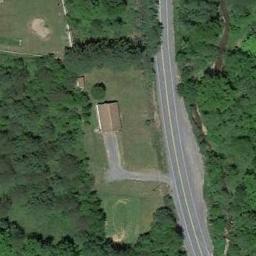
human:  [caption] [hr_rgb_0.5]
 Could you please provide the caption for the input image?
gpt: The freeway goes through the forest and grass .

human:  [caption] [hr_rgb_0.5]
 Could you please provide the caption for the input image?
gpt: There is a large green forest around the freeway, There are many cars on the freeway, There is a building in the forest .

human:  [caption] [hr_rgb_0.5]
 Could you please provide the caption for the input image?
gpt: A freeway with a small bend goes through the forest with a house and a river beside .

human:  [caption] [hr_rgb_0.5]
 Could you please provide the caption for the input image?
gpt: There are three white cars on the highway above .

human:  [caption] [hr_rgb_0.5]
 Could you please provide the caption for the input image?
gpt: There are green lawns and trees and a brown building beside the freeway .